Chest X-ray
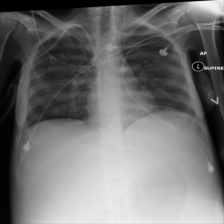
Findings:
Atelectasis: negative
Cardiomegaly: negative
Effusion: negative
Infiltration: positive
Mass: negative
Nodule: negative
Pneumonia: negative
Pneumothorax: negative
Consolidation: negative
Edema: negative
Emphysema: negative
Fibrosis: negative
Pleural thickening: negative
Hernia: negative